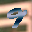
Label: 9